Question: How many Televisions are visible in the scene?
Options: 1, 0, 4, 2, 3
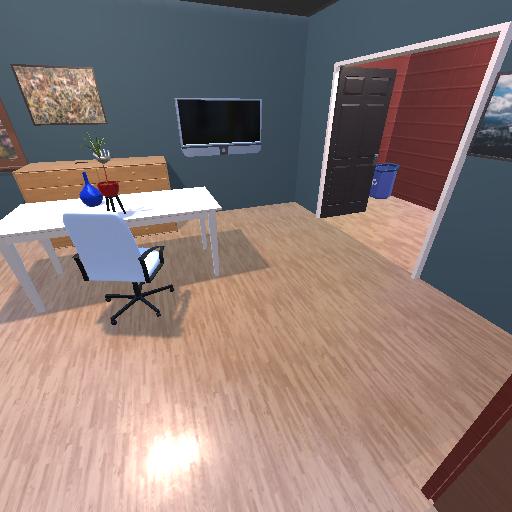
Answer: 1